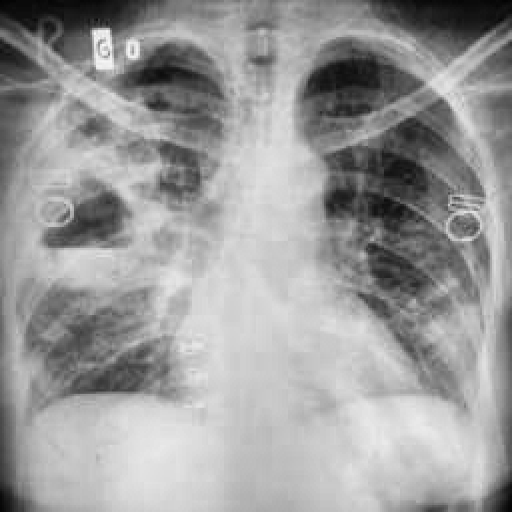
Finding: TUBERCULOSIS